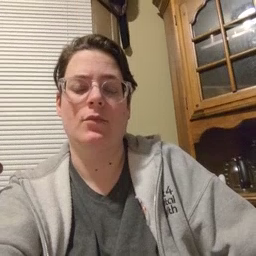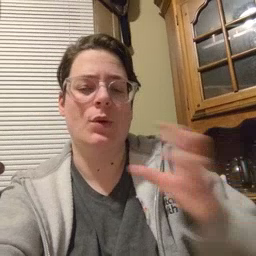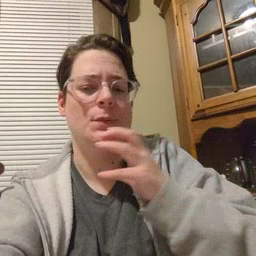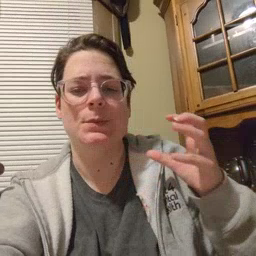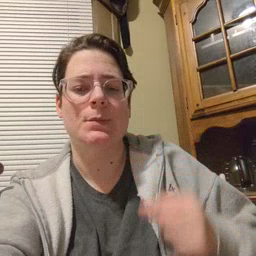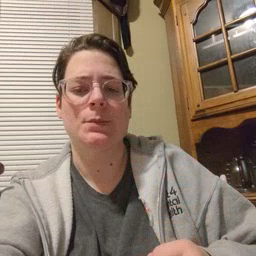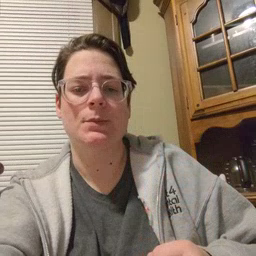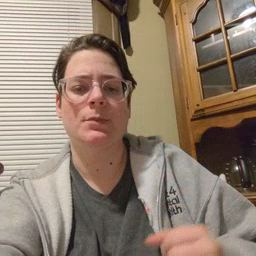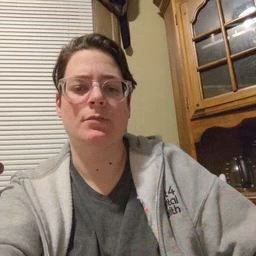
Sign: old